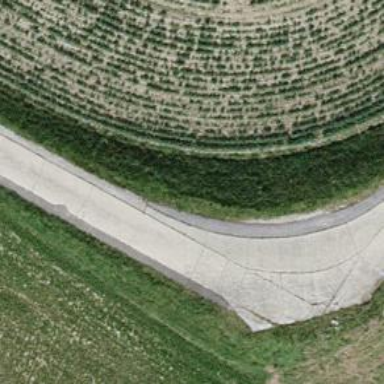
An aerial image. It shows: Service road with concrete surface. The track type is grade 1.